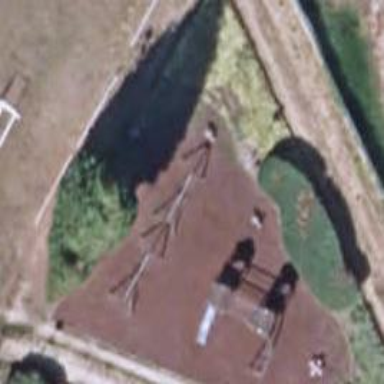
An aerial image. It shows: Playground featuring swings.